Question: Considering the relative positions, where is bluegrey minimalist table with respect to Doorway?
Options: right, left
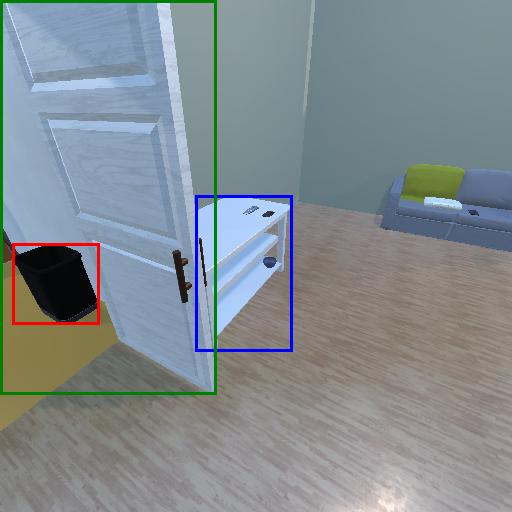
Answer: right